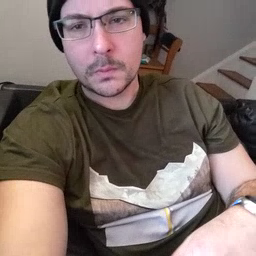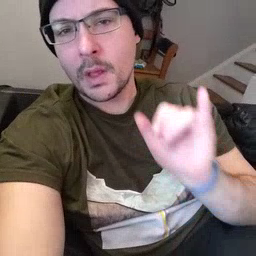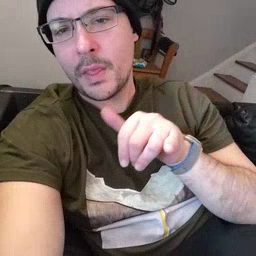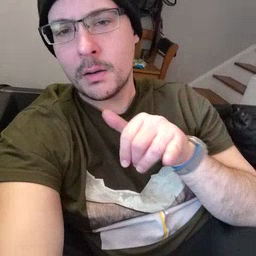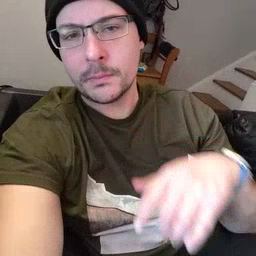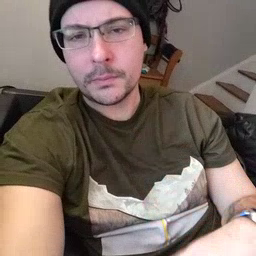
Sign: that